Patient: sex M, age 47
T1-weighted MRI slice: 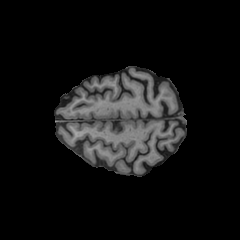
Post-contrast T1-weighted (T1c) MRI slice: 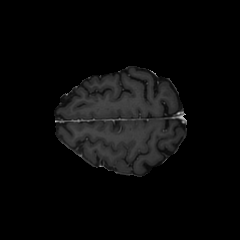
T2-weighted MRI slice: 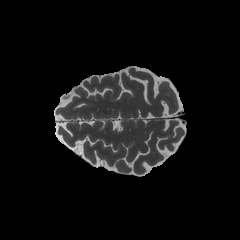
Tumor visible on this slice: no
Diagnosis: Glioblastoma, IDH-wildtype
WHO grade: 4